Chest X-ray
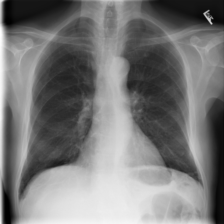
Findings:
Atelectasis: negative
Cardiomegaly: negative
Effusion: negative
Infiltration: negative
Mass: negative
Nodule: negative
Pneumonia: negative
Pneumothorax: negative
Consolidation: negative
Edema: negative
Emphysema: negative
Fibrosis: negative
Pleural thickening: negative
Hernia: negative